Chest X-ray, AP view. Patient: 23 years old, sex F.
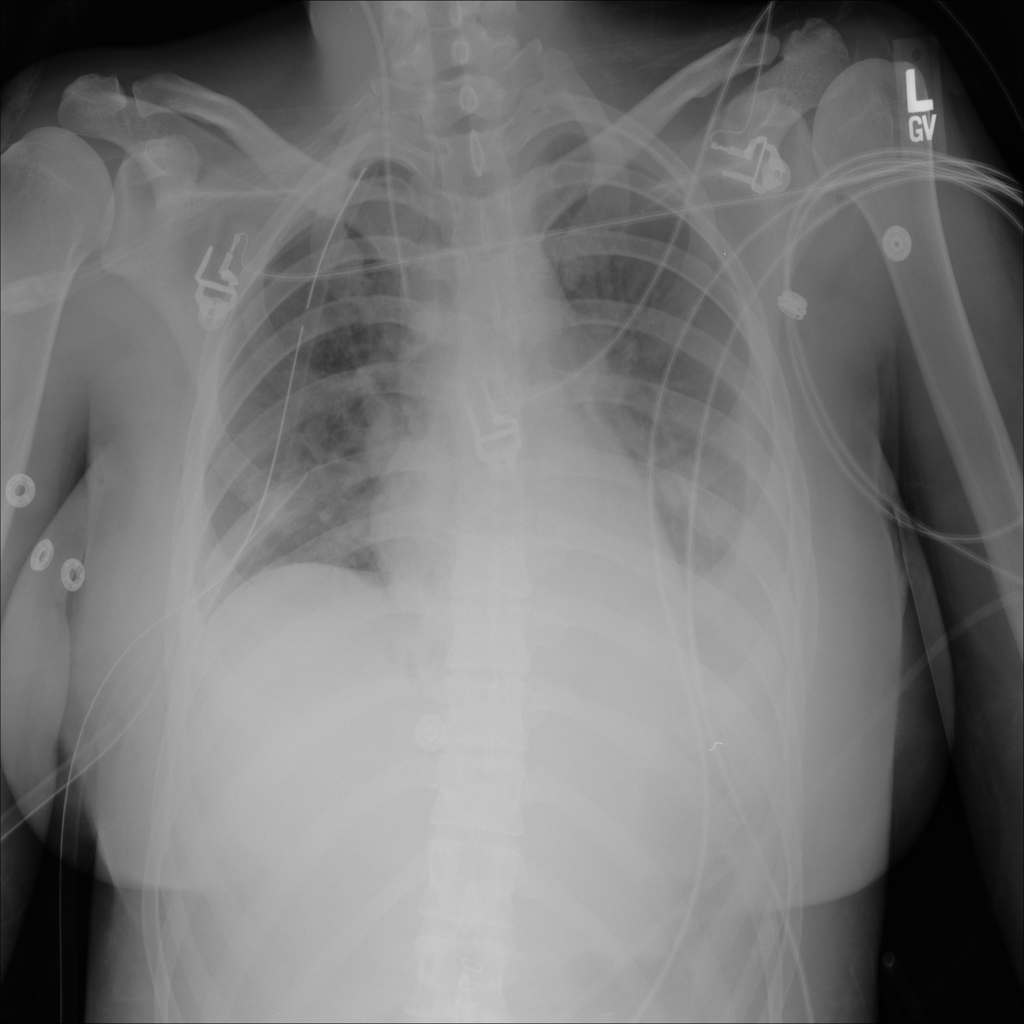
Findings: Pneumothorax